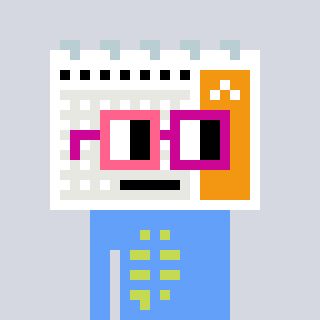
a pixel art character with square pink and red glasses, a calendar-shaped head and a blue-colored body on a cool background